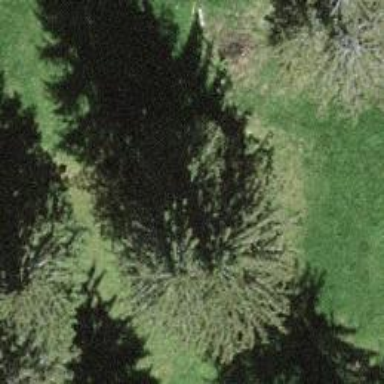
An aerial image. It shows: Single tag "natural: tree."